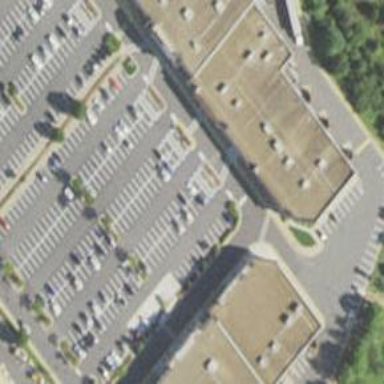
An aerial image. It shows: Parking space.